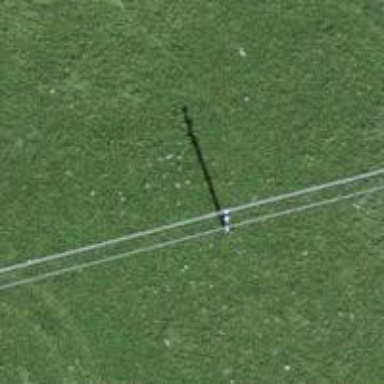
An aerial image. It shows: Power pole.